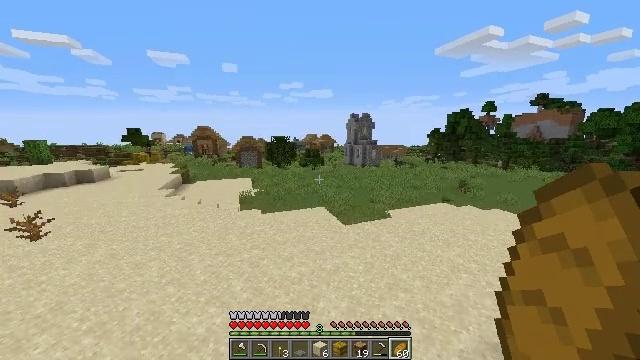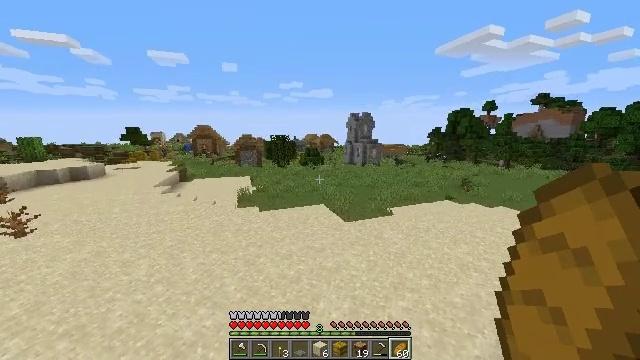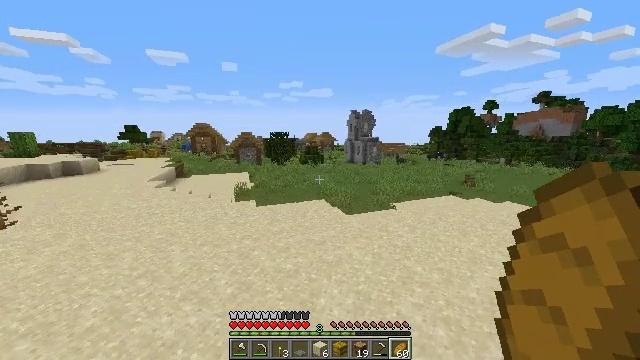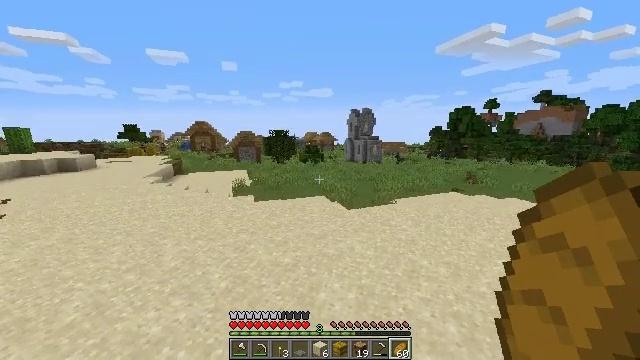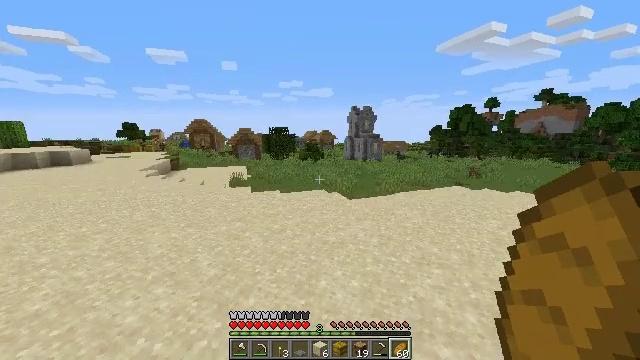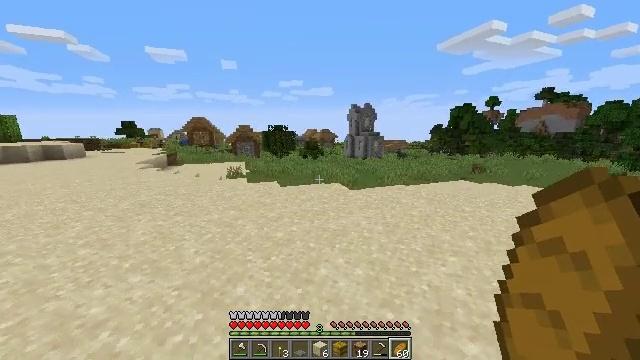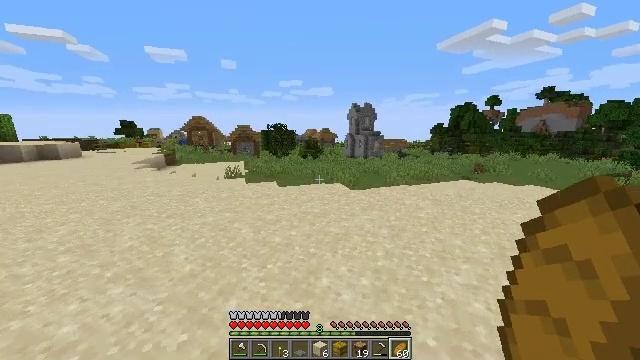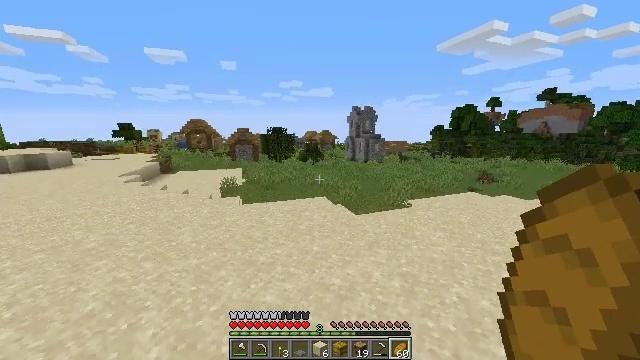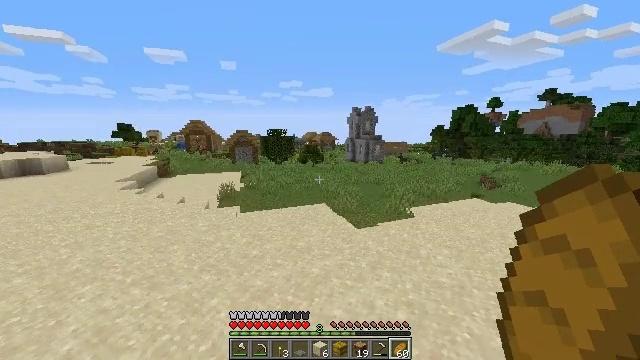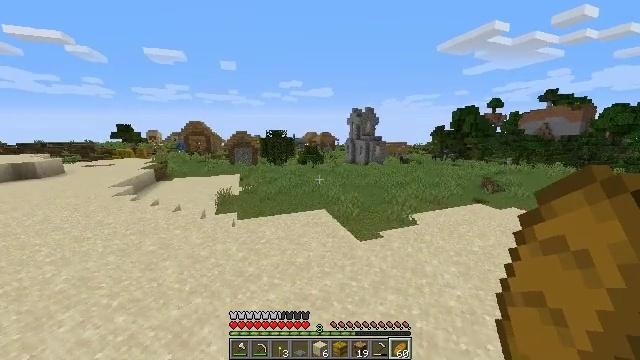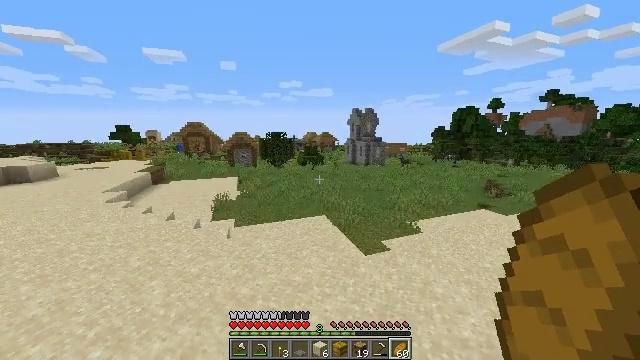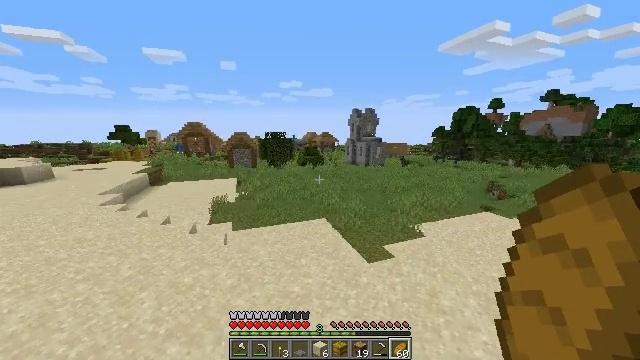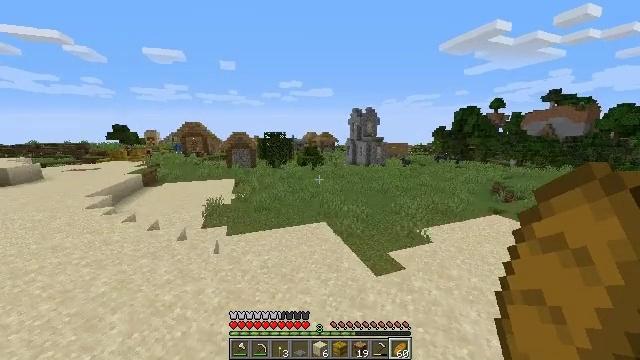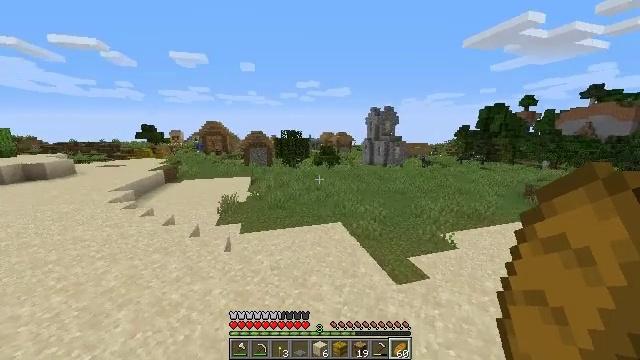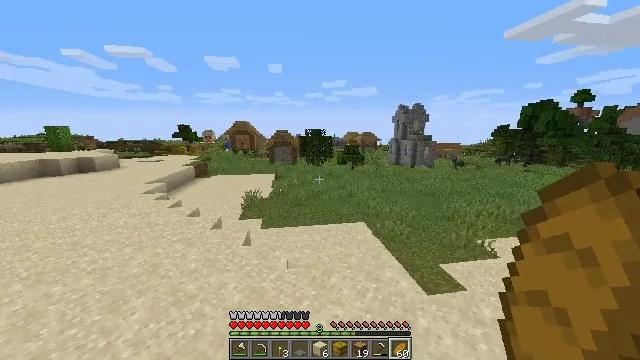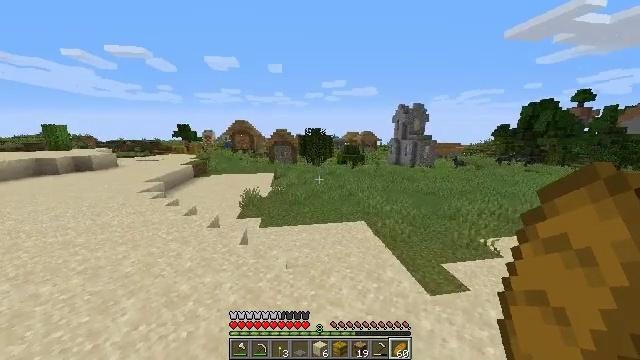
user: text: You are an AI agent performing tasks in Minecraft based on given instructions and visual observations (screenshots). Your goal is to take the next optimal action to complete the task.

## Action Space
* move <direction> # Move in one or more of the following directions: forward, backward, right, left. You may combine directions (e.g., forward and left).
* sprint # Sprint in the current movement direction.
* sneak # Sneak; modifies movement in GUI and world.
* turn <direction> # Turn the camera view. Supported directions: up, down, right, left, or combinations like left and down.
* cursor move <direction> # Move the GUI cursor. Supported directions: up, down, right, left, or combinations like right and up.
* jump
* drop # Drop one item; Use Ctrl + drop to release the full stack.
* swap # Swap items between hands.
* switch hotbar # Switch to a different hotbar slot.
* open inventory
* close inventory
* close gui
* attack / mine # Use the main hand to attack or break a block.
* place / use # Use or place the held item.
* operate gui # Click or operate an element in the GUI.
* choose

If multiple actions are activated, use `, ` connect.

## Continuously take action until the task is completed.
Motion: motion action
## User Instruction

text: Attack the brewing stand to gather it.
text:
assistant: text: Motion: move forward, sprint, jump
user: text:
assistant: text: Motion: move forward, sprint, jump
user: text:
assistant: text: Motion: move forward, sprint, jump
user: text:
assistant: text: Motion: move forward, sprint, jump
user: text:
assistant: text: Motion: move forward, sprint, jump
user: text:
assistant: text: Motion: move forward, sprint, jump
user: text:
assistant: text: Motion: move forward, sprint, jump
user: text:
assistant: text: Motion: move forward, sprint, jump
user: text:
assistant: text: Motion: move forward, sprint, jump
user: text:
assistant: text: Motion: move forward, sprint, jump
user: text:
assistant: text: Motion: move forward, sprint, jump
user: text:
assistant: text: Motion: move forward, sprint, jump
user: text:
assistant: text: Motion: move forward, sprint, turn left, jump
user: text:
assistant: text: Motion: move forward, sprint, turn left, jump
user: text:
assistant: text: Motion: move forward, sprint, jump
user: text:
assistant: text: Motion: move forward, sprint, jump
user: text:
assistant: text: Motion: move forward, sprint, jump
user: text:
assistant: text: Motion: move forward, sprint, jump
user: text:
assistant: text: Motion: move forward, sprint, turn left, jump
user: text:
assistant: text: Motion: move forward, sprint, jump
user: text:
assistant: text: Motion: move forward, sprint, jump
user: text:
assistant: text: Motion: move forward, sprint, jump
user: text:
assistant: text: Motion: move forward, sprint, jump
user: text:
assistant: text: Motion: move forward, sprint, jump
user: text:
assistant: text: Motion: move forward, sprint, jump
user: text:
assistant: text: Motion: move forward, sprint, turn left, jump
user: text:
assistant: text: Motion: move forward, sprint, turn left, jump
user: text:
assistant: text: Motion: move forward, sprint, turn left and up, jump
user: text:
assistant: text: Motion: move forward, sprint, turn left and up, jump
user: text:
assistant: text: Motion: move forward, sprint, turn left and up, jump